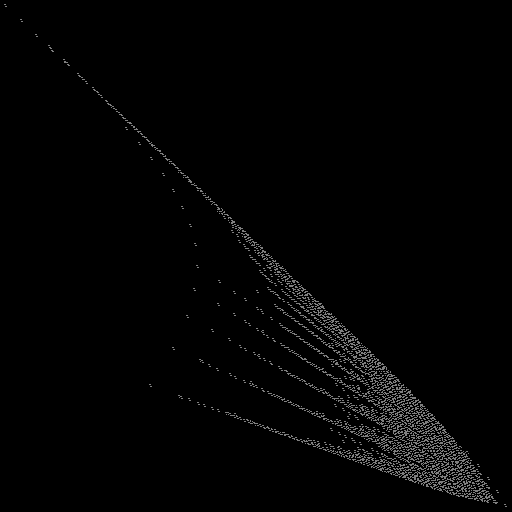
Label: drumlin